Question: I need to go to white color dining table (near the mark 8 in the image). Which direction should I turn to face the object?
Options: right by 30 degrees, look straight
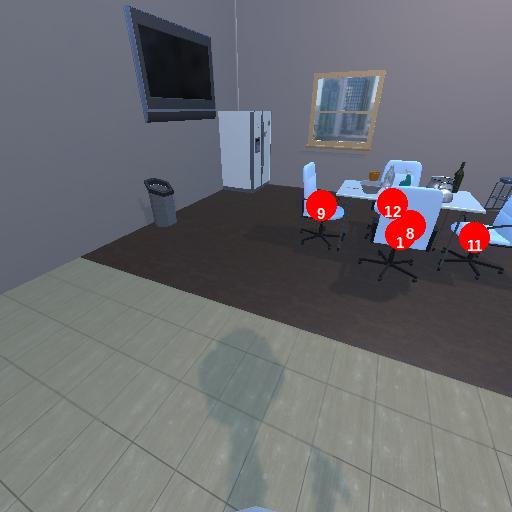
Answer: right by 30 degrees